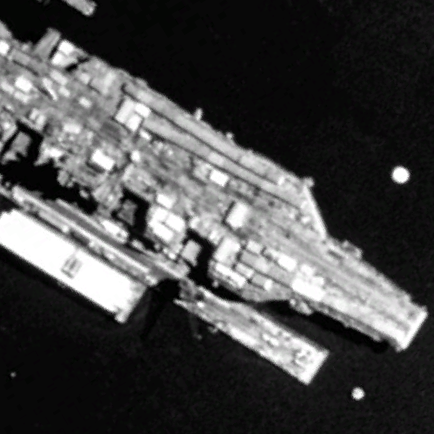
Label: aircraft_carrier